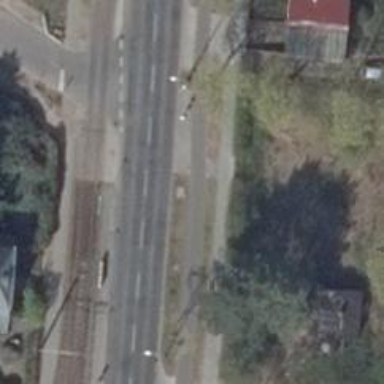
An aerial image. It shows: Unmarked crossing on the road.